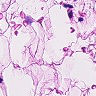
Metastatic tissue present: no